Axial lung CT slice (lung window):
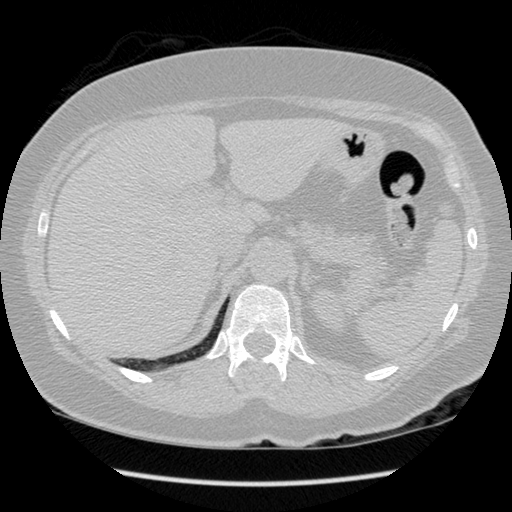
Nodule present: no